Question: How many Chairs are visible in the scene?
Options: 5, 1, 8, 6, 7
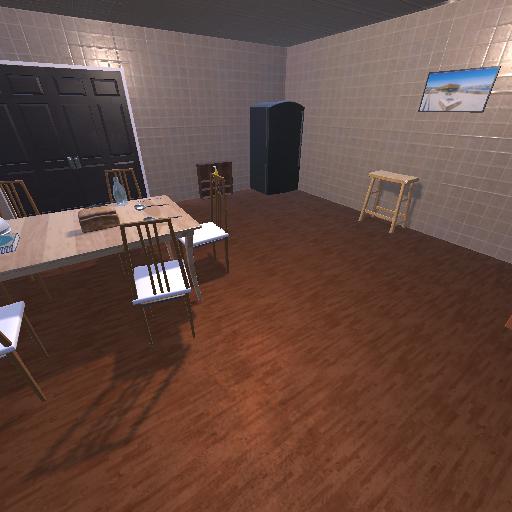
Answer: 5